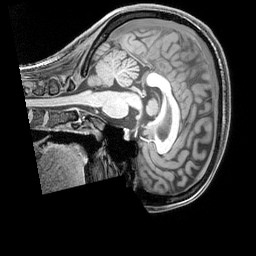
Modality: T1w
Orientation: sagittal
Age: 27
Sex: female
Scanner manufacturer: siemens
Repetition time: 2.3 s
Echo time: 0.00226 s